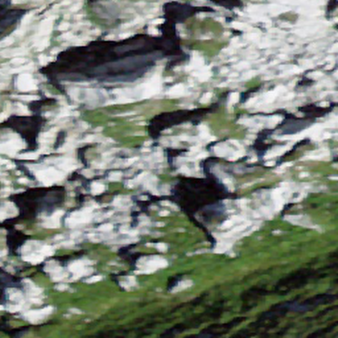
Label: bouldering_area